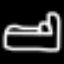
Label: bed